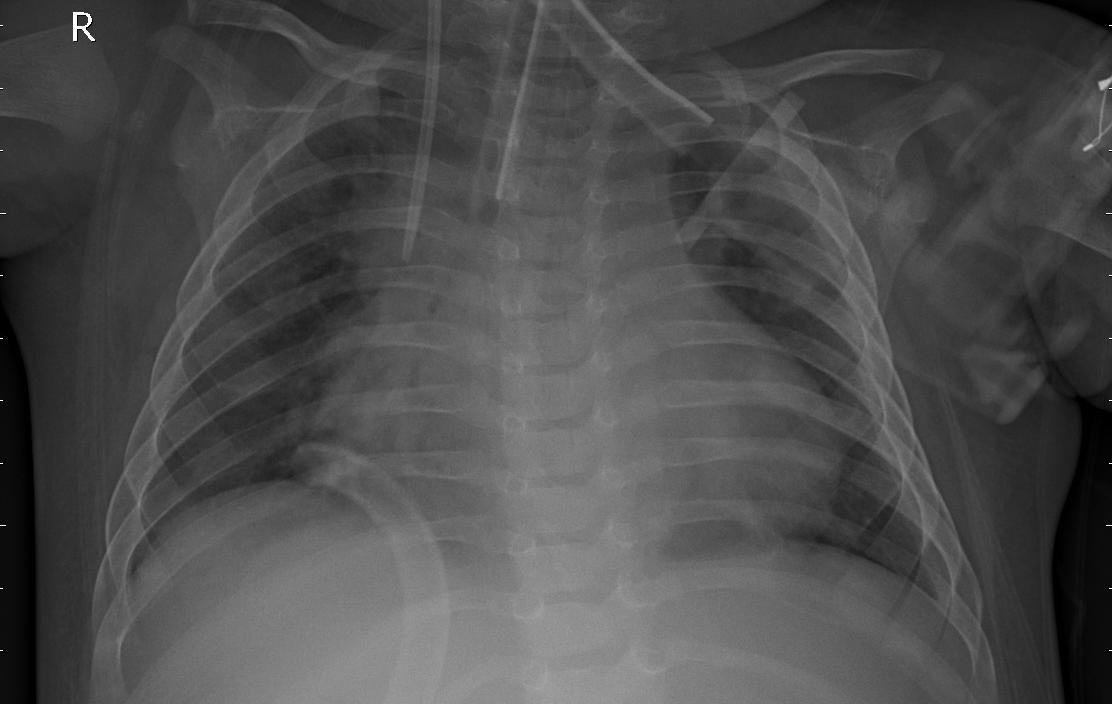
Diagnosis: PNEUMONIA